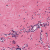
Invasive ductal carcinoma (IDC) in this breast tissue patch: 0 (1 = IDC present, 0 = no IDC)